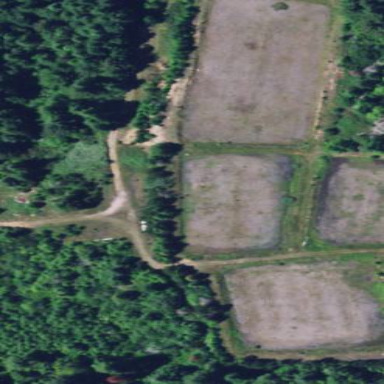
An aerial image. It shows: Farmland with cranberries as the main crop.